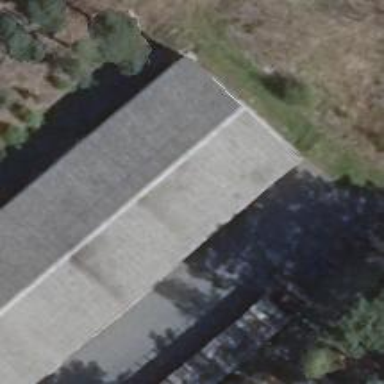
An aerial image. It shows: Group of garages.